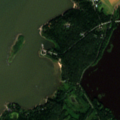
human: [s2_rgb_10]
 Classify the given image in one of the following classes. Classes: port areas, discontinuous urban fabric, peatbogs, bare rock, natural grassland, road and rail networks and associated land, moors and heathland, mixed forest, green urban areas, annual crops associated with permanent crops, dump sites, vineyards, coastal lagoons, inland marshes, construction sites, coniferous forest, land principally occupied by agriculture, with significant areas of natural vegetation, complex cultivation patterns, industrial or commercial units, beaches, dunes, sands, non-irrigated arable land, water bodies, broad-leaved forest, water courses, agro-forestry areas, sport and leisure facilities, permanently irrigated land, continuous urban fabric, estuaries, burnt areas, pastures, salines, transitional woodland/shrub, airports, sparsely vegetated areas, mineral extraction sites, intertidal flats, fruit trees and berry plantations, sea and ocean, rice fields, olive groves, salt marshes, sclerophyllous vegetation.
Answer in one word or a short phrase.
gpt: land principally occupied by agriculture, with significant areas of natural vegetation, coniferous forest, water bodies, sea and ocean